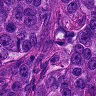
Metastatic tissue present: yes